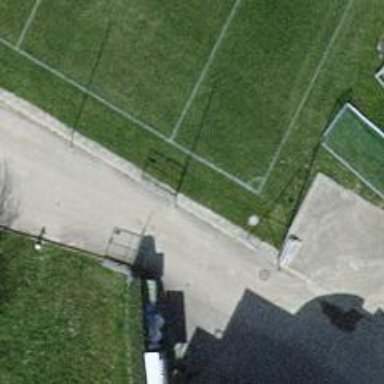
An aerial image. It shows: Gate.